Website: crate-barrel
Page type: customer-info-address
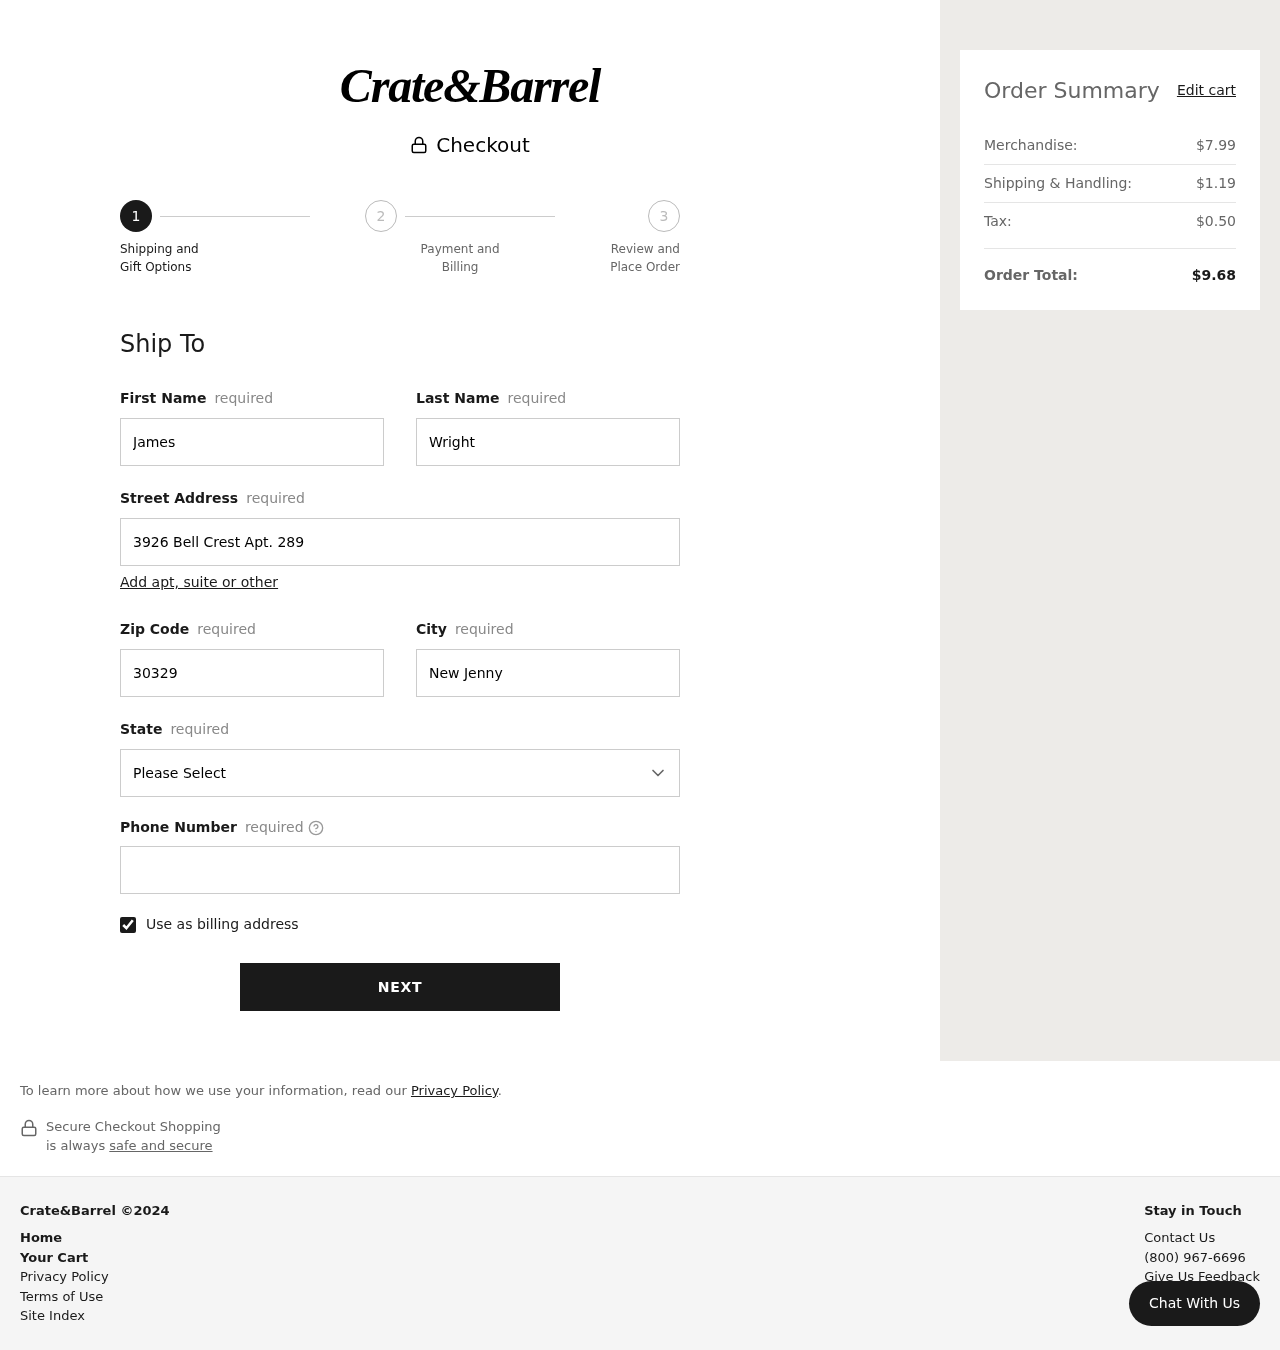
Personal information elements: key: PII_CITY
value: New Jenny
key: PII_FIRSTNAME
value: James
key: PII_LASTNAME
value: Wright
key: PII_PHONE
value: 6378814442
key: PII_POSTCODE
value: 30329
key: PII_STATE
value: Illinois
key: PII_STREET
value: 3926 Bell Crest Apt. 289
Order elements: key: ORDER_SUBTOTAL
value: $7.99
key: ORDER_SHIPPING_COST
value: $1.19
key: ORDER_TAX
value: $0.50
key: ORDER_TOTAL
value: $9.68